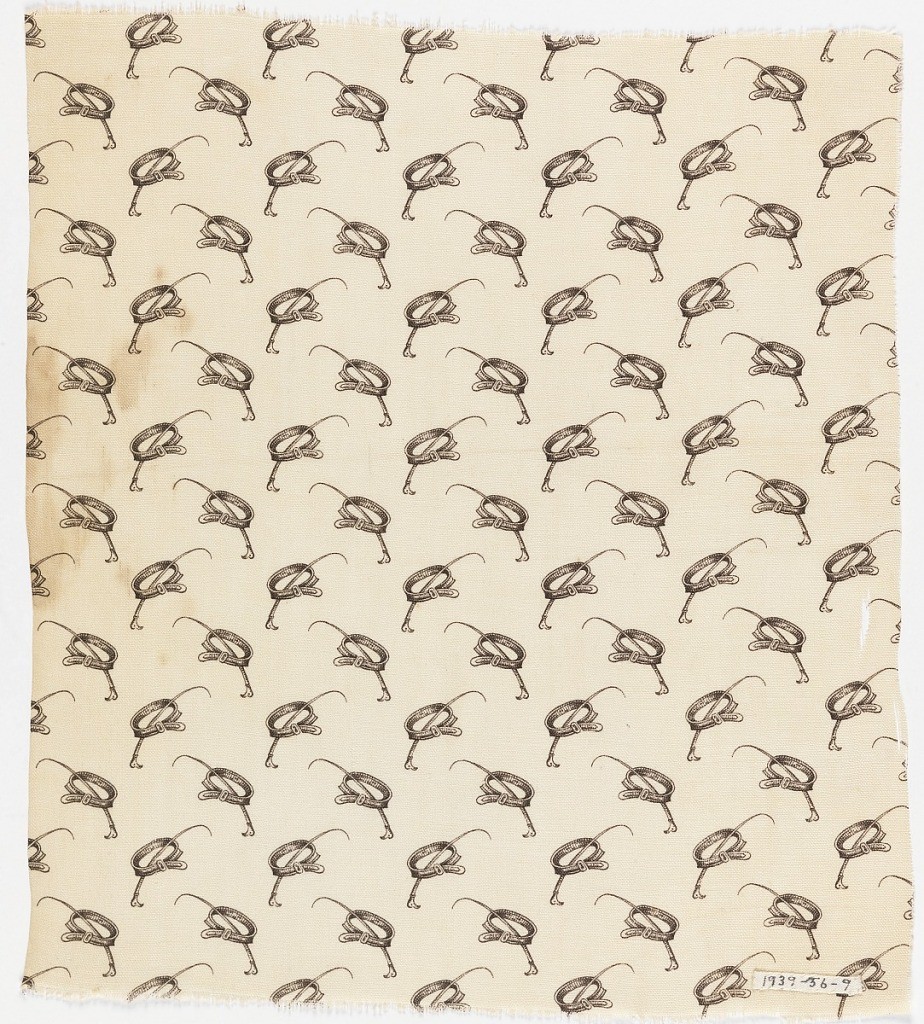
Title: Textile sample
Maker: American Print Works, founded 1835
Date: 1870s
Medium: cotton Technique: printed on plain weave
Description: White fabric in a printed design showing a belt and a riding crop in black.